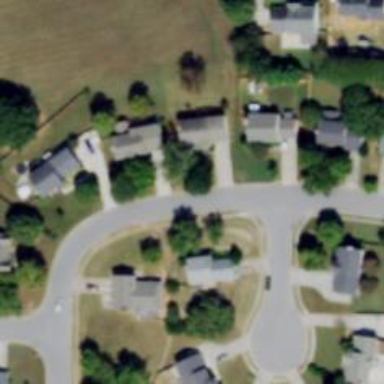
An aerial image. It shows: Residential road with sidewalk on the left side.